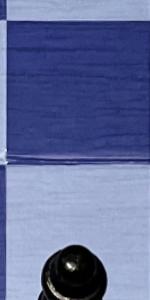
Label: Empty